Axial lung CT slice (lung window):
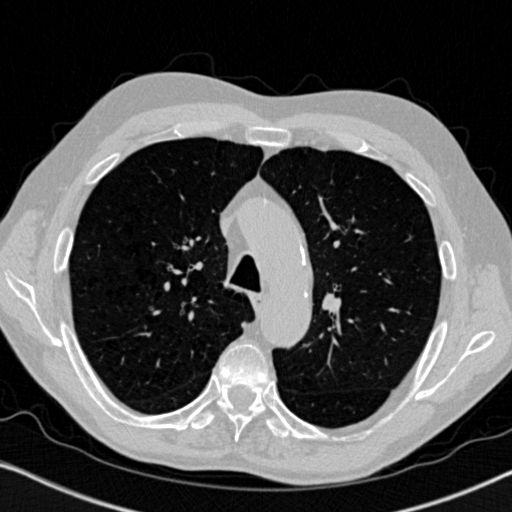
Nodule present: no